Question: I have a weird crash in an iPhone app that uses Location Services. When I leave the app (by pressing the Home button) and immediately return (by clicking the app icon) it gets an EXC_BAD_ACCESS, apparently because an object has become a zombie.
Instruments shows the following history for the offending object:
All of the callers except the last (the crash) are from framework code (no names in black other than main.m), so I don't see where the error is coming from. Am I missing something in Instruments? I feel that it has a lot of information but maybe I'm looking at the wrong part.
Two other possible hints:
1. I don't think this happened prior to iOS 5
2. The console shows a spurious message about "adding to memory only" that I don't recognise/understand:
Any suggestion would be welcome!
The crash occurs when referencing members of locn, an ACLocation object:
'''
@property(nonatomic,retain)ACLocation *locn;
emailBody = [NSString stringWithFormat:
NSLocalizedString(@"%@
Location: %@, %@, %@",@"Email text header3"),
emailBody,
locn.ACLocality,
locn.ACAdministrativeArea,
locn.ACCountry
];
'''
ACLocation is defined as:
'''
@interface ACLocation : NSObject <CLLocationManagerDelegate> {
double ACLatitude;
double ACLongitude;
double ACAltitude;
double ACAltitudeAccuracy;
NSString *ACLocality;
NSString *ACAdministrativeArea;
NSString *ACCountry;
}
@property (nonatomic)double ACLatitude;
@property (nonatomic)double ACLongitude;
@property (nonatomic)double ACAltitude;
@property (nonatomic)double ACAltitudeAccuracy;
@property (nonatomic,retain)NSString *ACLocality;
@property (nonatomic,retain)NSString *ACAdministrativeArea;
@property (nonatomic,retain)NSString *ACCountry;
@end
'''
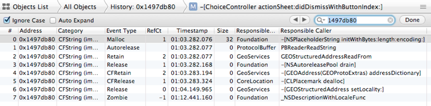
Answer: You have a property where you should have a . Look through your properties and change it to strong.
If you are using instance variables (they are now auto synthesized with xcode) such as 'someVariable' that you access it with 'self.someVariable' so it is retained. Without using the 'self.' you are bypassing the setter and the 'retain' is not being set on the variable.